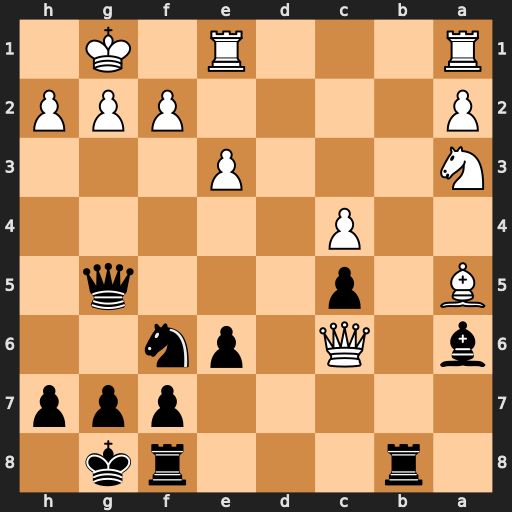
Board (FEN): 1r3rk1/5ppp/b1Q1pn2/B1p3q1/2P5/N3P3/P4PPP/R3R1K1
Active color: b
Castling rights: -
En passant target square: -
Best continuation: Bb7 Qxb7 Rxb7